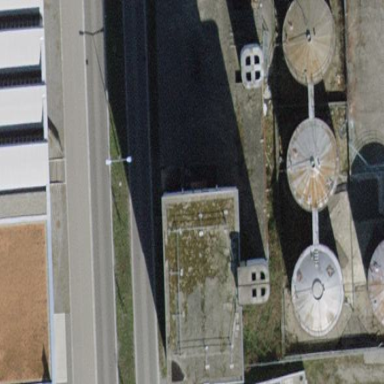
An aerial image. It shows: Industrial building.